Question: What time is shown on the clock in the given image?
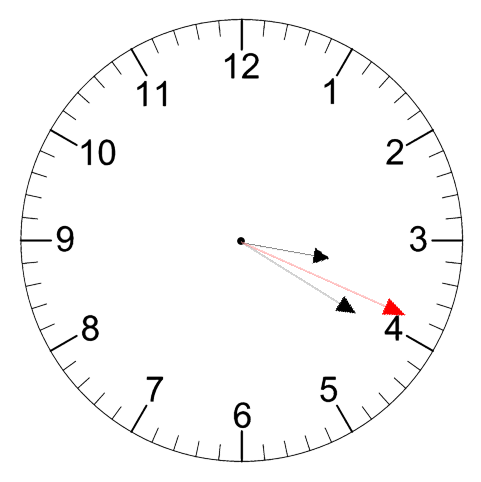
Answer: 03:20:19